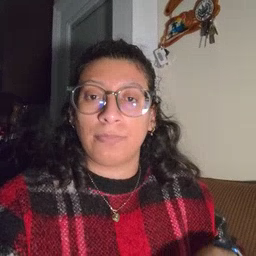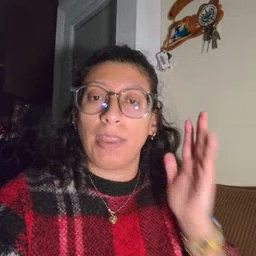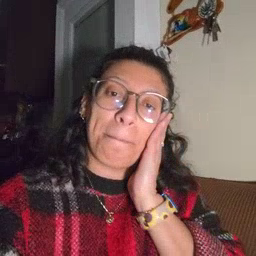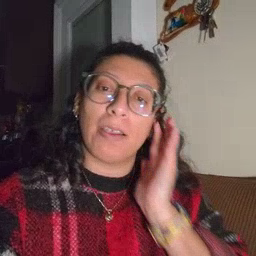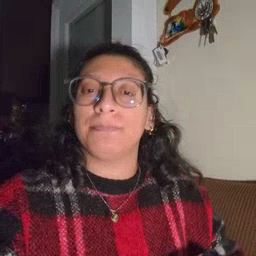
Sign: bedroom